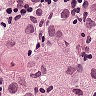
Metastatic tissue present: no